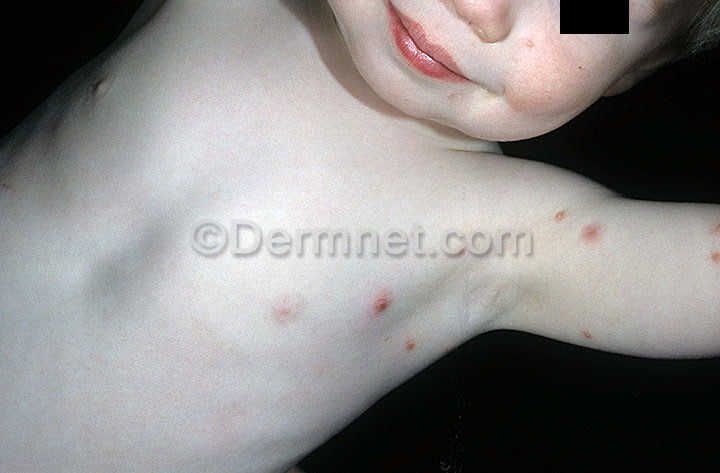
Disease: Exanthems and Drug Eruptions